Interaction volume radius: 10 \u00c5
Interaction volume height: 10 \u00c5
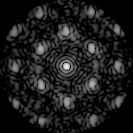
Disorder parameter: 0.382